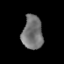
Tissue: prostate
Cell type: Endothelial cells
Senescence score: 0.3239
Nuclear area (px): 673
Mean DAPI intensity: 116.831